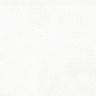
Metastatic tissue present: no